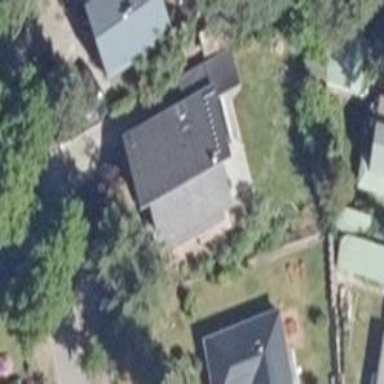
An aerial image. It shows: Detached building.